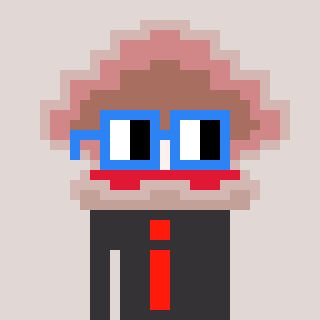
a pixel art character with square blue glasses, a oyster-shaped head and a grayscale-colored body on a warm background